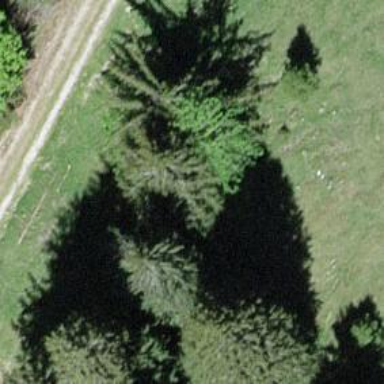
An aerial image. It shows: Needle-leaved tree in nature.